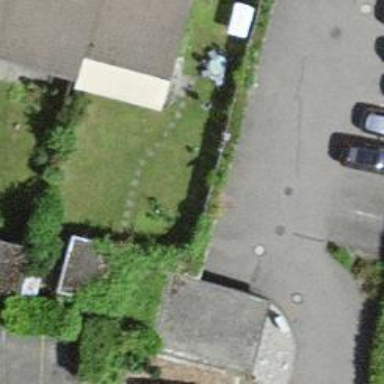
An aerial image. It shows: Parking entrance.